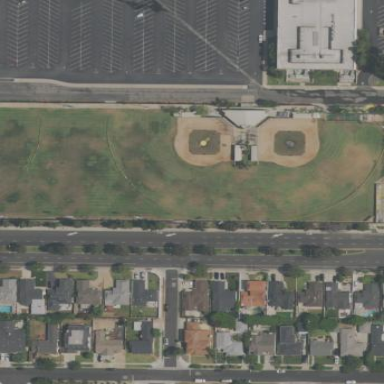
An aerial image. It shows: Recreational ground with grass surface used for baseball.